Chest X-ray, PA view. Patient: 51 years old, sex M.
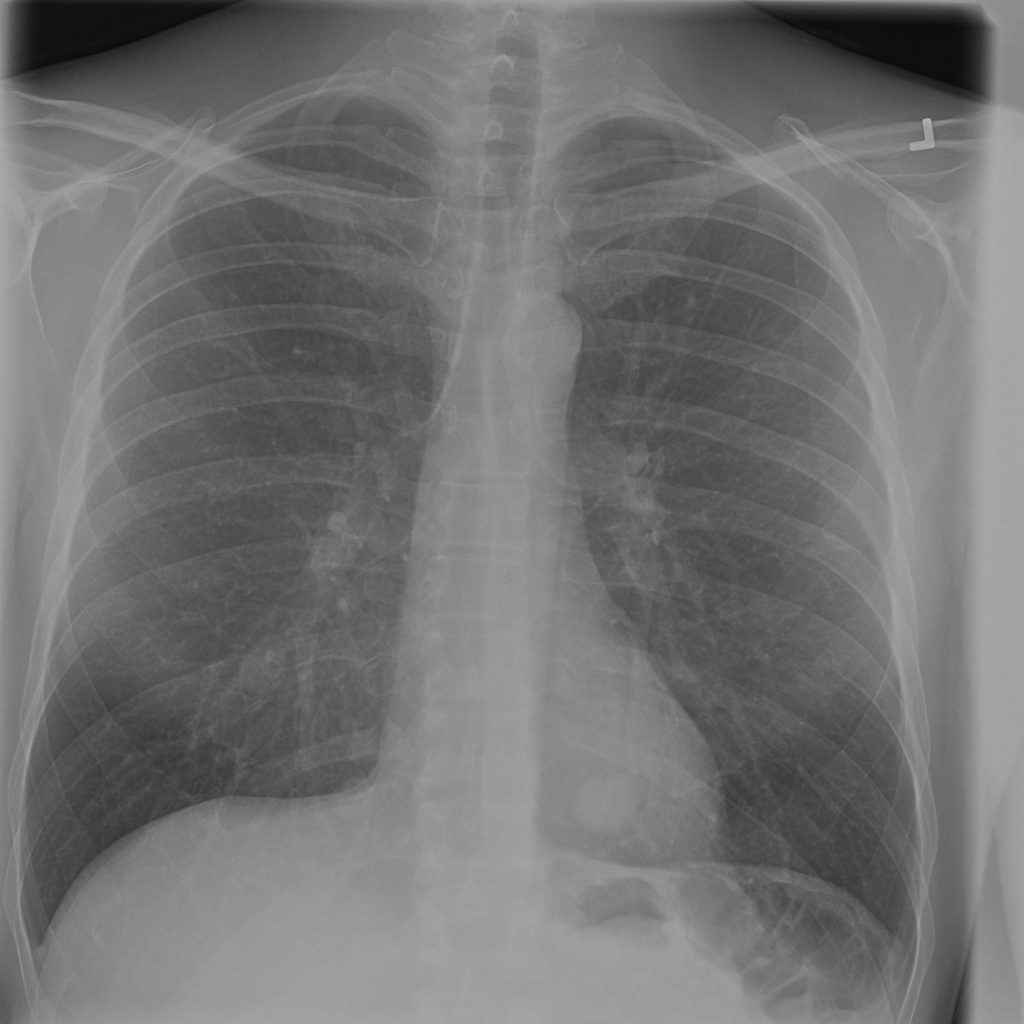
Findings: Nodule